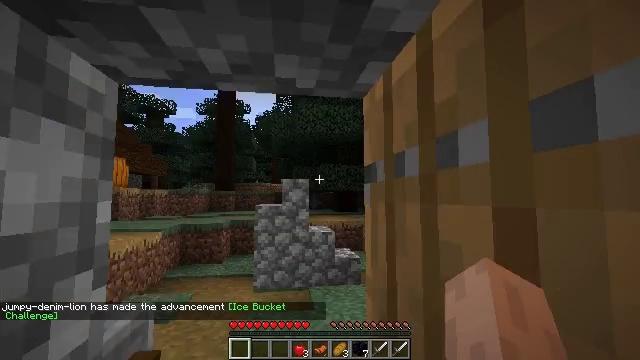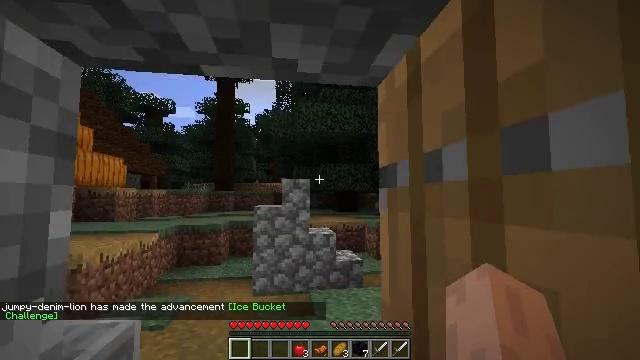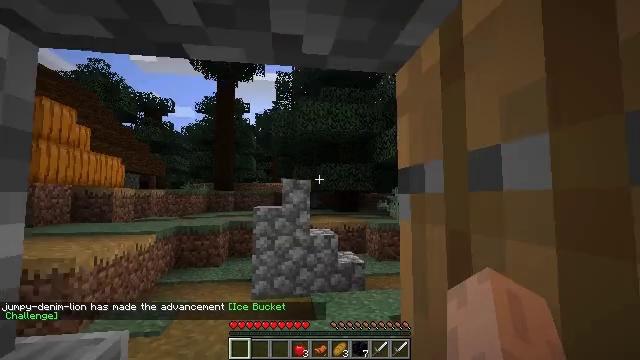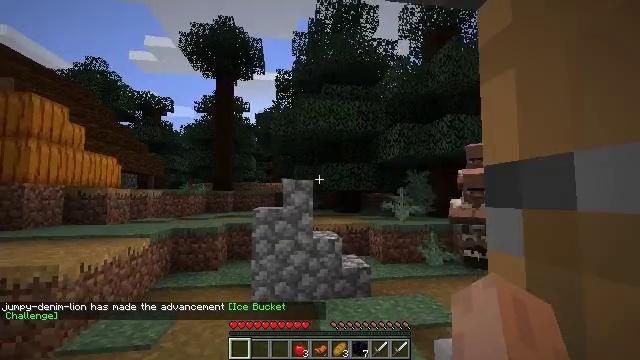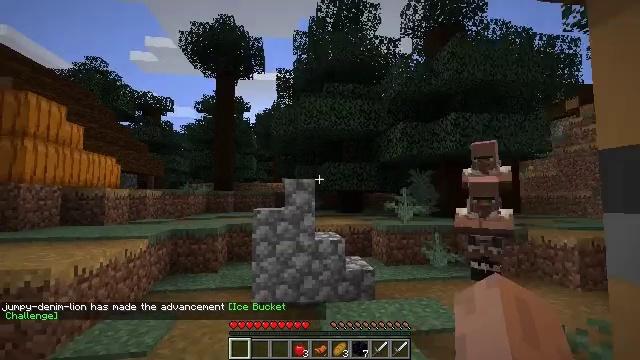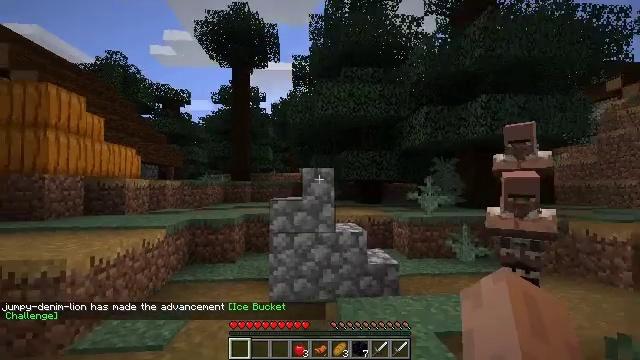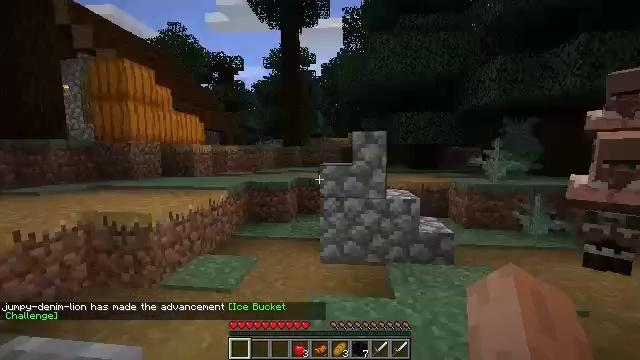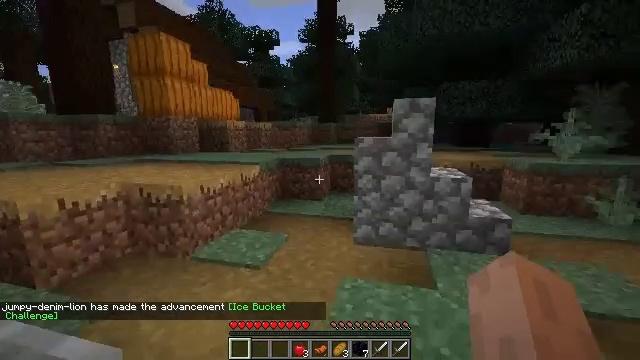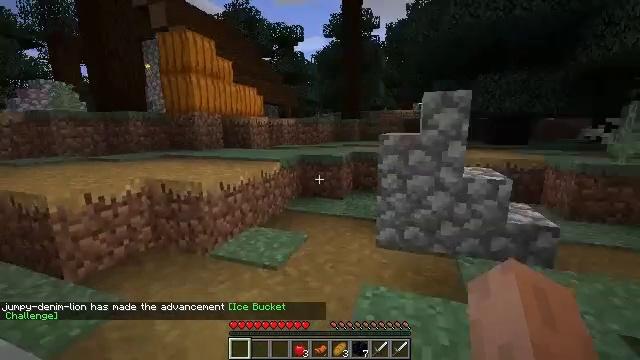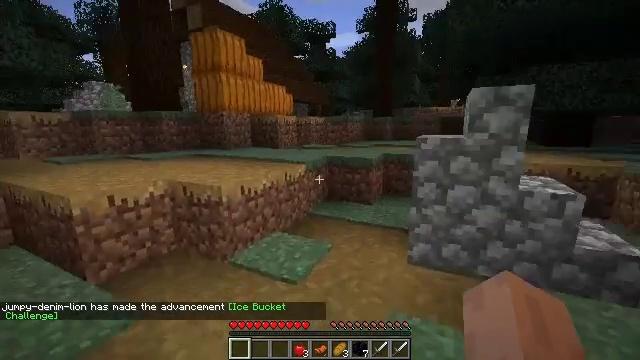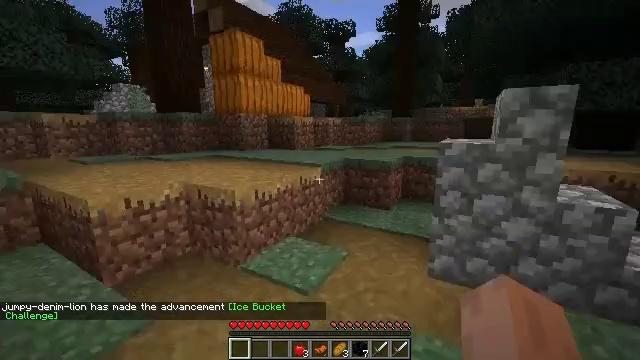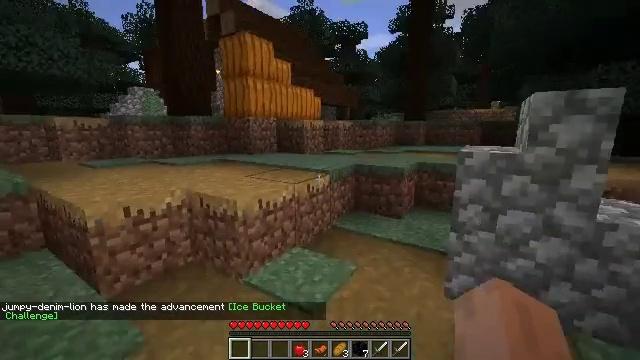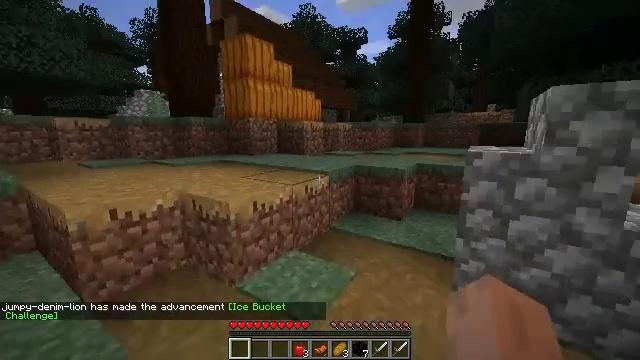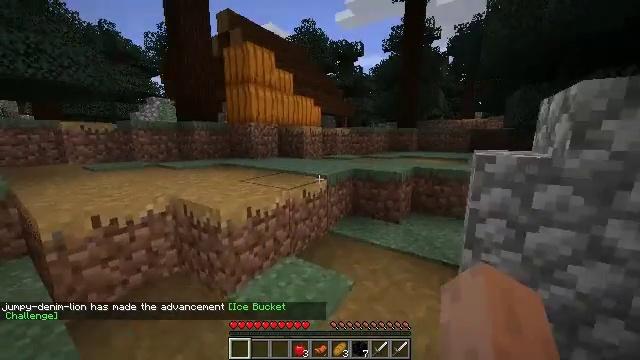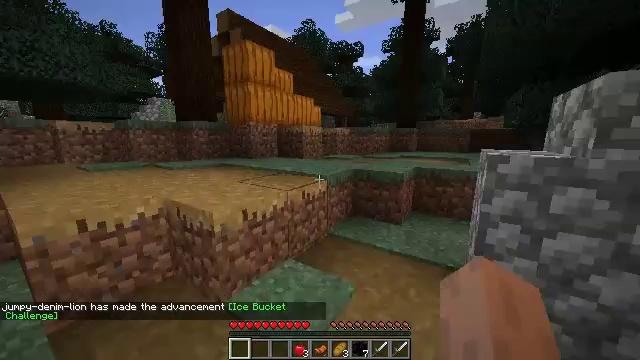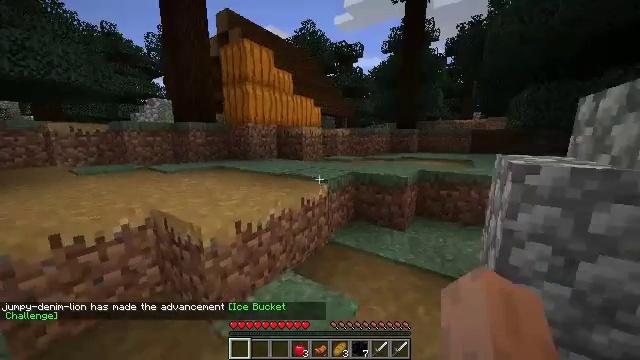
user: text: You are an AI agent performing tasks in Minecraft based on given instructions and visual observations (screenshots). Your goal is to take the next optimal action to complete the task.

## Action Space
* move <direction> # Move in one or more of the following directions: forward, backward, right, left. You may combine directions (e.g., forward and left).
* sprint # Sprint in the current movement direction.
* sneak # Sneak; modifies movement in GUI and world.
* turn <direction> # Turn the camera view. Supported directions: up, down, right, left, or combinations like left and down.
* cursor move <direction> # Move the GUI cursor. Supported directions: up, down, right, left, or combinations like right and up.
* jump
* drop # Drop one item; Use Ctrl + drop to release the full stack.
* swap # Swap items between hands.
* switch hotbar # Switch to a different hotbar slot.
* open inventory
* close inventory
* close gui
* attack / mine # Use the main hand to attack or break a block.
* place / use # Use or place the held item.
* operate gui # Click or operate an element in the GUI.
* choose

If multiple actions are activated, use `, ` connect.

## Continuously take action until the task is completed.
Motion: motion action
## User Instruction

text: Remove the blue bed from its location.
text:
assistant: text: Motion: move forward
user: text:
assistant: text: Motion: move forward
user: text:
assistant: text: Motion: move forward
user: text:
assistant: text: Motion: move forward
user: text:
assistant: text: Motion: move forward, turn left and down
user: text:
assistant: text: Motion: move forward, turn left and down
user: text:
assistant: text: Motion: move forward, turn left and down
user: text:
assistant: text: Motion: move forward, turn left
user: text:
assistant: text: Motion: move forward, turn left
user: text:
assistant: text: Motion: move forward, turn left
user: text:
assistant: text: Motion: move forward, sprint, turn left
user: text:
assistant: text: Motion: move forward, sprint
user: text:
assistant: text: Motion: move forward, sprint
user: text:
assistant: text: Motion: move forward, sprint
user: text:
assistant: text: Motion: move forward, sprint
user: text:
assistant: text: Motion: move forward
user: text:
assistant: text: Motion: move forward, turn right
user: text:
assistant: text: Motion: move forward, turn right
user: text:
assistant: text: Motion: move forward, turn right
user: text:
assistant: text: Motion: move forward and move left, turn right
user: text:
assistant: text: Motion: move forward and move left
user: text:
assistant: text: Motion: move forward and move left, turn right
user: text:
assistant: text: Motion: move left, turn right
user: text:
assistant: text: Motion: move left
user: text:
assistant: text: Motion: move left
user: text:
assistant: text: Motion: move left, jump
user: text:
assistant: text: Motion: move left, jump
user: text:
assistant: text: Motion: move left, turn right, jump
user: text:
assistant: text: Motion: move left, turn right and down, jump
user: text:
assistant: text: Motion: move left, turn right and down, jump